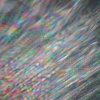
Label: sunburn